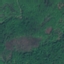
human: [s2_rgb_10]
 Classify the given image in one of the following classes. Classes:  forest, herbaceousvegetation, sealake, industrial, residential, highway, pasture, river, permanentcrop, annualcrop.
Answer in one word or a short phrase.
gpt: Forest